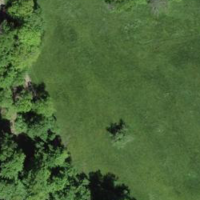
EUNIS habitat code: 25
Species observed at this site:
Zoropsis spinimana